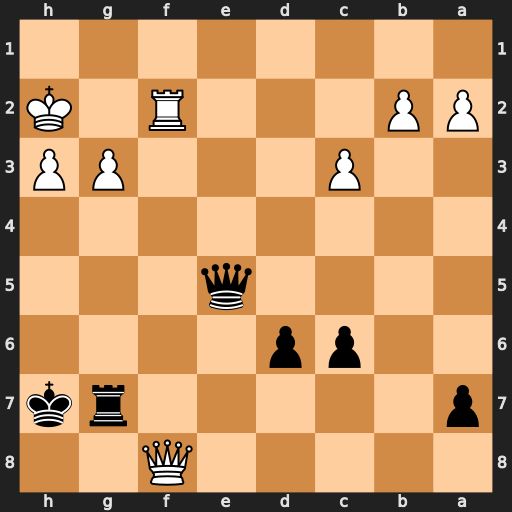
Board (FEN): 5Q2/p5rk/2pp4/4q3/8/2P3PP/PP3R1K/8
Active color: b
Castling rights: -
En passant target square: -
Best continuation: Qxg3+ Kh1 Qg1#